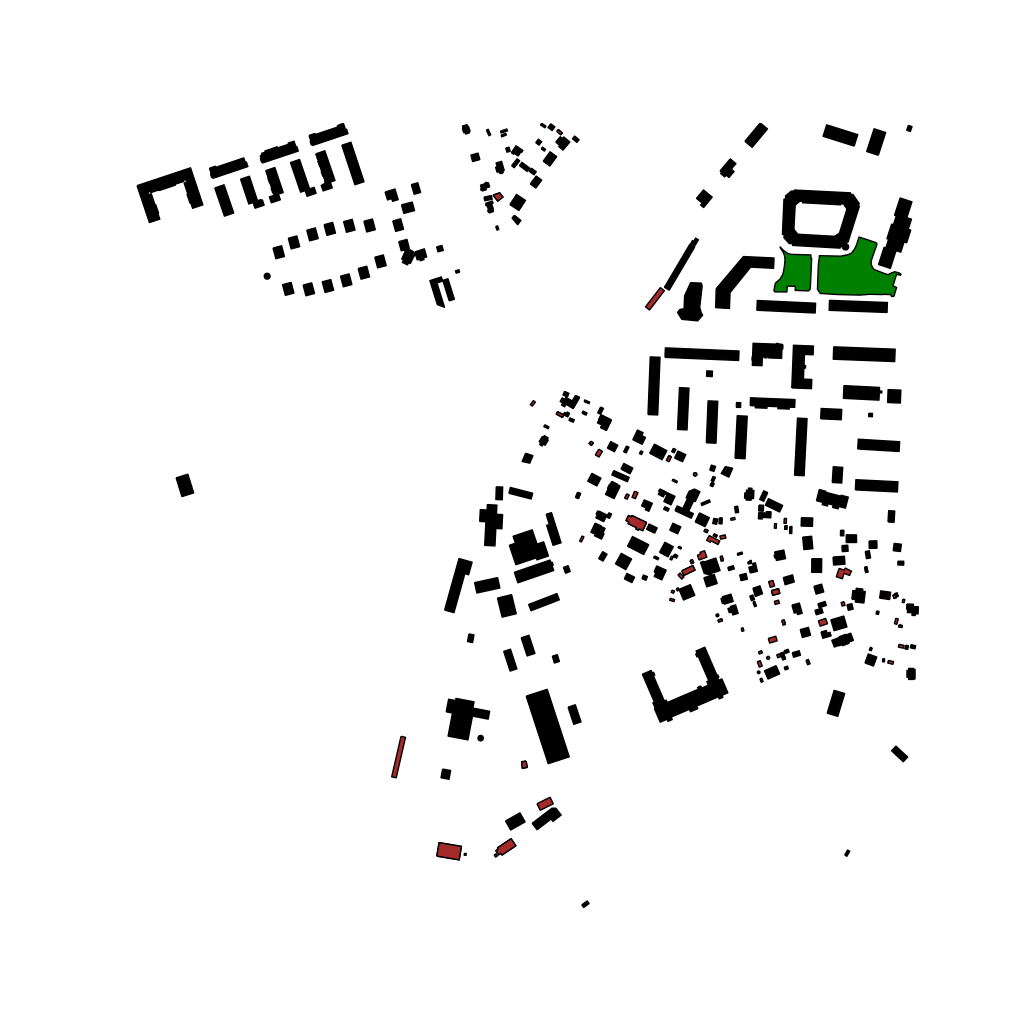
Tags: overhead vector_map, agriculture, industrial, recreation, residential, transport, modern, soviet, individual_rise, low_rise, medium_rise, density_1, Building, Facility, Park, 1.0 km²